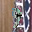
Label: 9